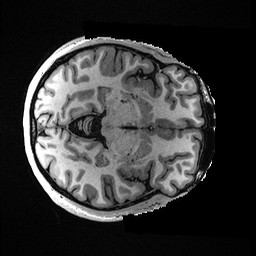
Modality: T1w
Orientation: axial
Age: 36
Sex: female
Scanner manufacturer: ge
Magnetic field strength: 3 T
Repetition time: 0.006952 s
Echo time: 0.00292 s